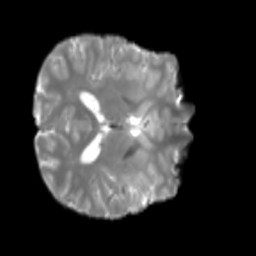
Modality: T2w
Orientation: axial
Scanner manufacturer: siemens
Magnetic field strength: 3 T
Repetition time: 4 s
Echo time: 0.0594 s